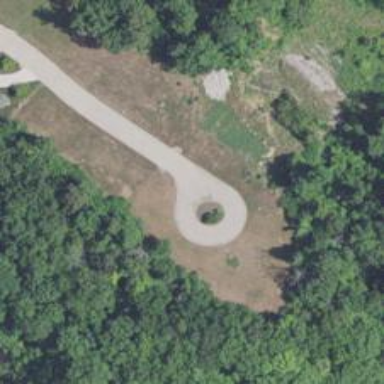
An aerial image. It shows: Turning loop on the road.